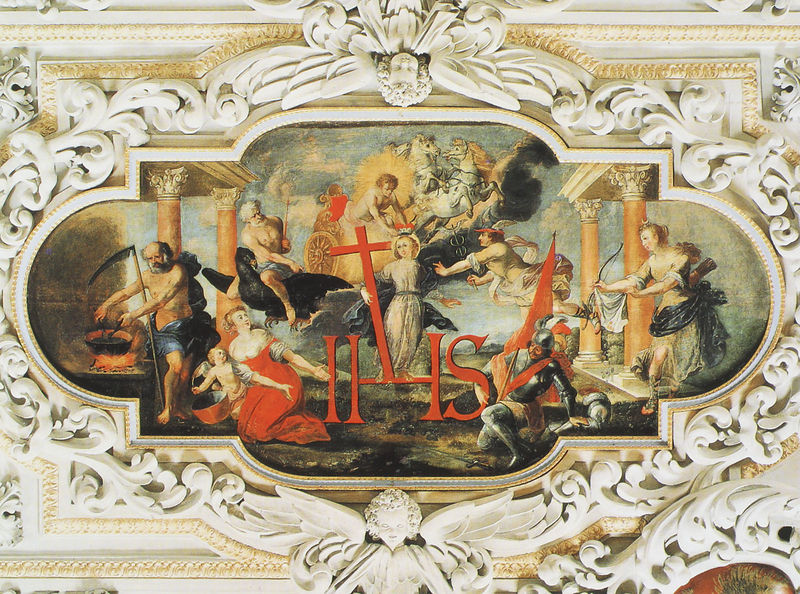
Titel: Festsaal des Klosters St. Benedikt
Künstler: Kaspar Feichtmayr
Standort: Benediktbeuern, Kloster St. Benedikt (EU - D - Bayern - Oberbayern)
Schlagwörter: blätter, feuer, flügel, himmel, weiß, frauen, frau, marmor, männer, säulen, rot, wand, gesicht, kirche, rauch, gold, pferd, pferde, engel, topf, schwan, bogen, fahne, kutsche, wagen, dampf, ornamente, wandgemälde, wandmalerei, stuck, halle, kreuz, buchstaben, soldat, helm, mythologie, ritter, rüstung, nimbus, götter, deckengemälde, fresko, kochen, sonnenwagen, putten, madonna, fresco, sense, kessel, kassette, feuerstelle, deckenmalerei, pfanne, schmied, deckenfresko, quadro riportato, pfeil bogen, his